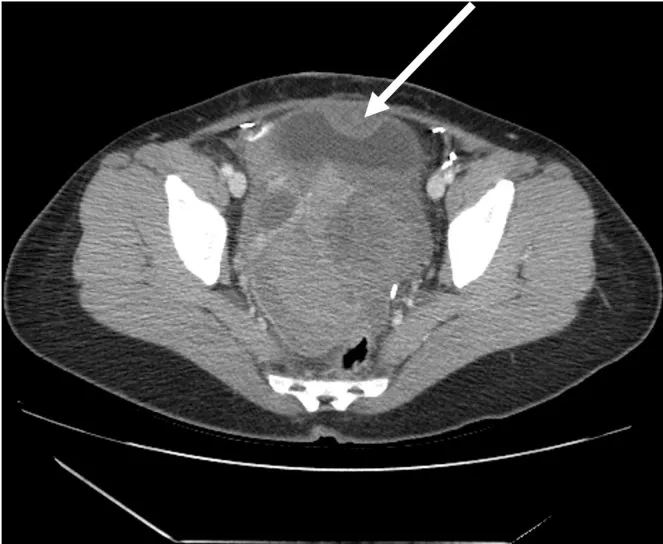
(top) CT shows a multilobulated mass greater on the left than the right. It is immediately adjacent to pelvic peritoneum on the right and covers the rectosigmoid junction on the left. It pushes the uterus superiorly.
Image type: radiology (ct)